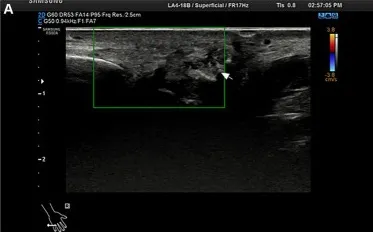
Patient joint ultrasonography images. (A) The image shows synovial proliferation with bone erosion in the interphalangeal joints of the right hand.
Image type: radiology (ultrasound)